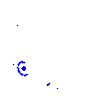
Particle: kaon